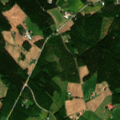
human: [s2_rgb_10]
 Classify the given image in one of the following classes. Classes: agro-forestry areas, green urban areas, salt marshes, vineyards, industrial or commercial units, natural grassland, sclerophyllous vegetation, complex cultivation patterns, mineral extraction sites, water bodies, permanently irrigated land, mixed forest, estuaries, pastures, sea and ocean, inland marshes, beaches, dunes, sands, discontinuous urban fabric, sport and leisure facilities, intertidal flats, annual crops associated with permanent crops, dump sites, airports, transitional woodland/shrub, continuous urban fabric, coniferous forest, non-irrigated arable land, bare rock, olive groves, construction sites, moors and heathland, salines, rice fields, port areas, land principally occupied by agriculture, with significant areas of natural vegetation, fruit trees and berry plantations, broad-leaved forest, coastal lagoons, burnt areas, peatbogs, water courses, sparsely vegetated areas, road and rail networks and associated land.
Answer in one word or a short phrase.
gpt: non-irrigated arable land, land principally occupied by agriculture, with significant areas of natural vegetation, broad-leaved forest, mixed forest